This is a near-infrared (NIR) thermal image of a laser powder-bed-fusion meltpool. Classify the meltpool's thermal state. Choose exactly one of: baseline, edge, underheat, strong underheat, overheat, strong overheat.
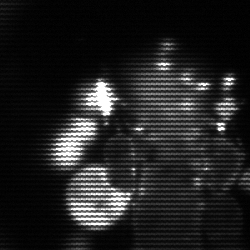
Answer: baseline